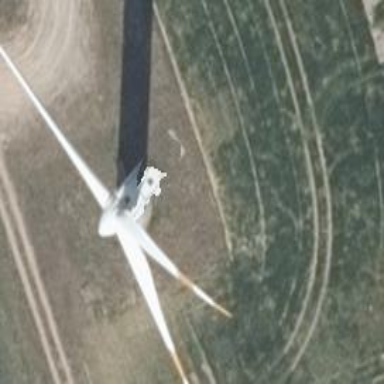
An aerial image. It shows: Wind power generator with horizontal axis wind turbine manufactured by Vestas.